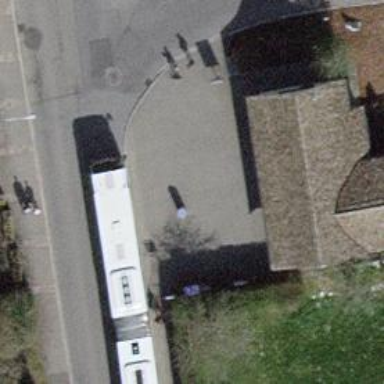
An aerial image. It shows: Platform for public transport on the road.